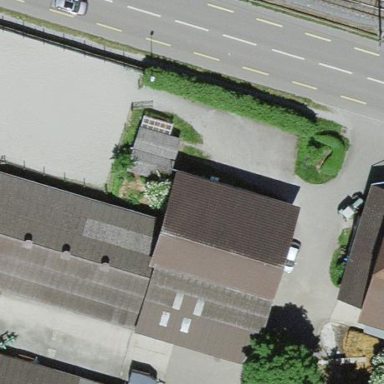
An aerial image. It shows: Barn.